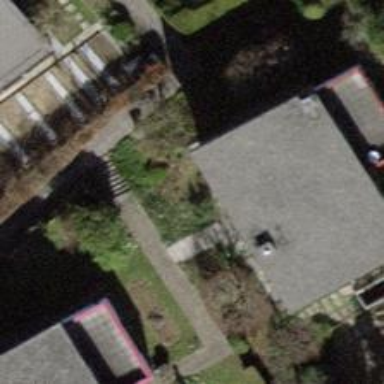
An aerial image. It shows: House with flat roof.